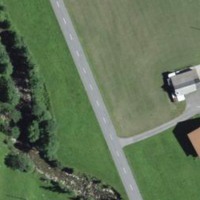
EUNIS habitat code: 24
Species observed at this site:
Plantago major
Filipendula ulmaria
Matricaria discoidea